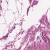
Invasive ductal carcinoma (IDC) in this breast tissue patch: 0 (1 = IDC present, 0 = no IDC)